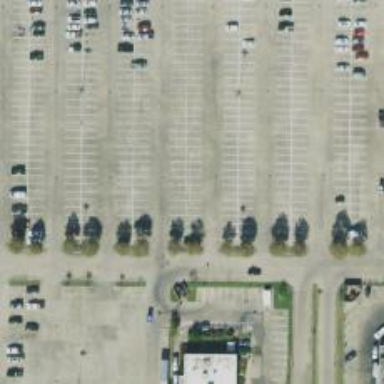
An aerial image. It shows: Parking space.